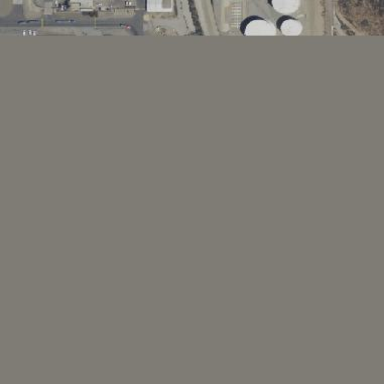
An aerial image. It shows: Industrial area dedicated to petroleum activities.